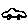
Label: car